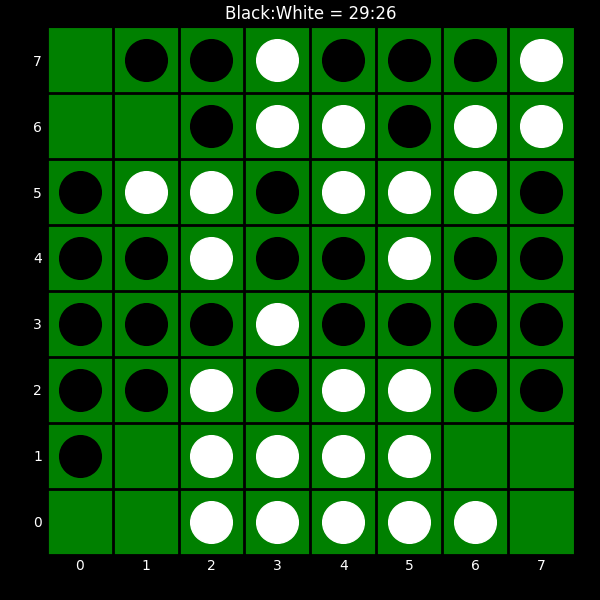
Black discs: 29
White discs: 26